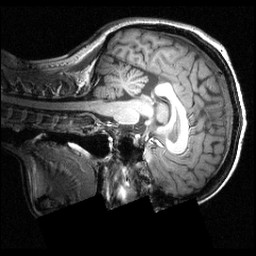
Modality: T1w
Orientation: sagittal
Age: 28
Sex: female
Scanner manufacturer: siemens
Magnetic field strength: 3.951 T
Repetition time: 1.5 s
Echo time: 0.00335 s